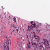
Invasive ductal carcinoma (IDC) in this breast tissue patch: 1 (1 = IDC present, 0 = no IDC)